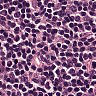
Metastatic tissue present: no